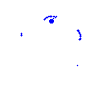
Particle: electron